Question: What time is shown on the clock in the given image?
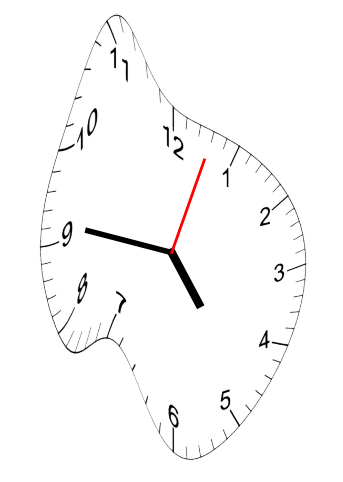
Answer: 04:46:03